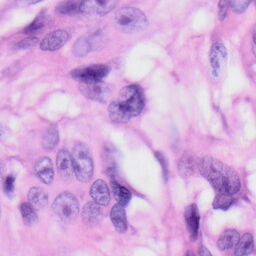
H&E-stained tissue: Skin